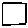
Label: square